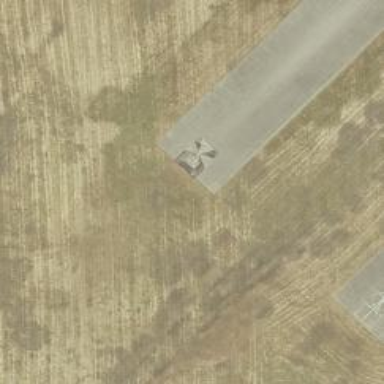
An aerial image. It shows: Asphalt runway at the airport.